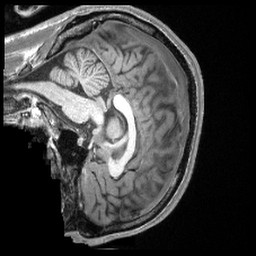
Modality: T1w
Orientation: sagittal